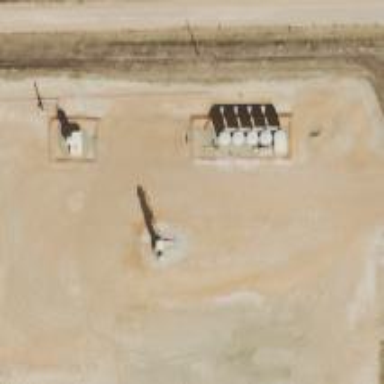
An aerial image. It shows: Petroleum well.